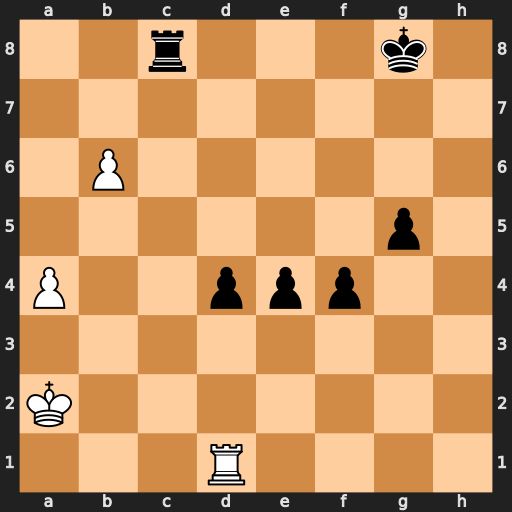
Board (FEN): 2r3k1/8/1P6/6p1/P2ppp2/8/K7/3R4
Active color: w
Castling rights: -
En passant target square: -
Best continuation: b7 Rb8 Rb1 f3 a5 Rxb7 Rxb7 f2 Rb1 e3 a6 Kg7 a7